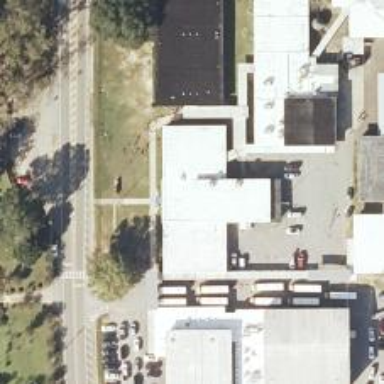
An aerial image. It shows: School.